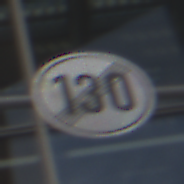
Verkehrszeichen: EndeGeschwindigkeit130
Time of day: MorningAfternoon
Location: Outdoor (Urban)
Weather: PartlyCloudy
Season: NotSpecified
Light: Natural